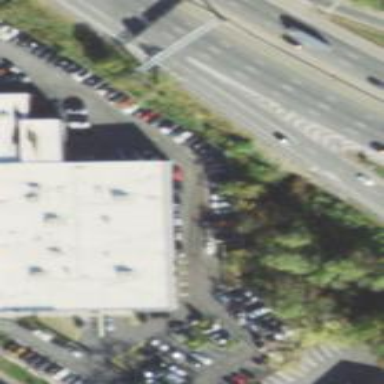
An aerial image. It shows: Retail building.